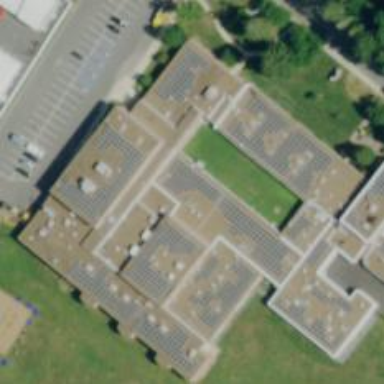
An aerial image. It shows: School.